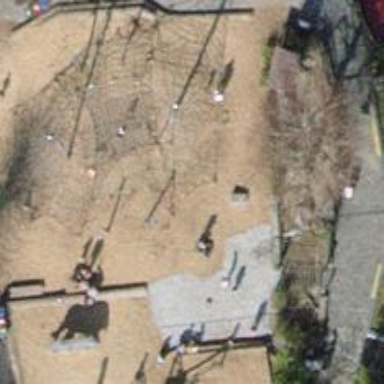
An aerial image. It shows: Playground area for leisure activities on the land.